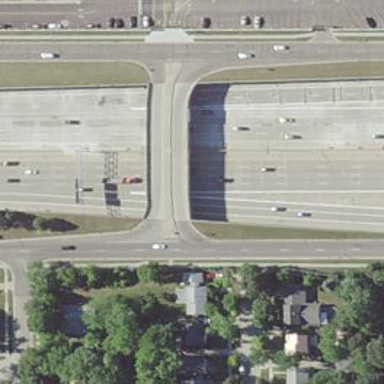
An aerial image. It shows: Secondary link road crossing over bridge.